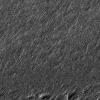
Atmospheric dust classification: not_dusty